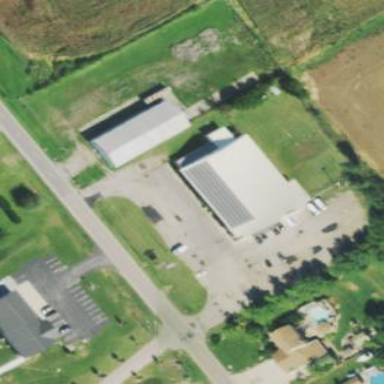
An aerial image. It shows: Building with bowling alley inside.